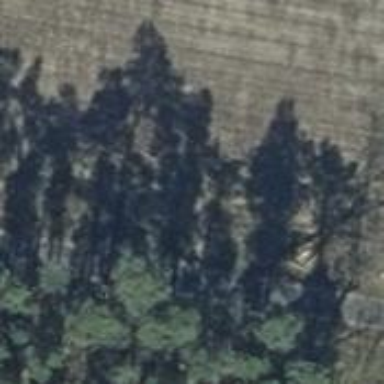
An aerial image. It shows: Row of deciduous broadleaved trees.